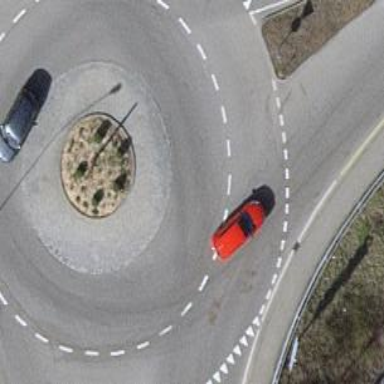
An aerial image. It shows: Secondary road around roundabout.